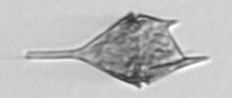
Label: Tripos_lineatus